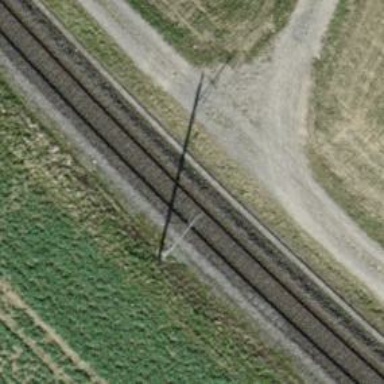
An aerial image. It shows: Compacted grade3 track.